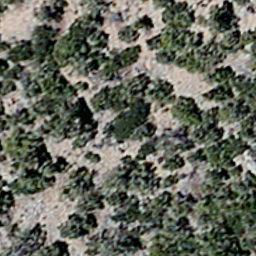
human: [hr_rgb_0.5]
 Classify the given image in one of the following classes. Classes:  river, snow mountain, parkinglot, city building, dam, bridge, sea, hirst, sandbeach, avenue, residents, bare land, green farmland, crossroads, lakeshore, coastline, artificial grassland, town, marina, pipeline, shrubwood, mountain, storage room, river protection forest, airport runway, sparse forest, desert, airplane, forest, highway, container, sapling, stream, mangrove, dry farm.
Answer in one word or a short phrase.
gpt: sparse forest